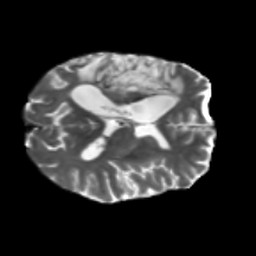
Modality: T2w
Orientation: axial
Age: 64
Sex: male
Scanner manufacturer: siemens
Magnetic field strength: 3 T
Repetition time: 5.25 s
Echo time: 0.08 s